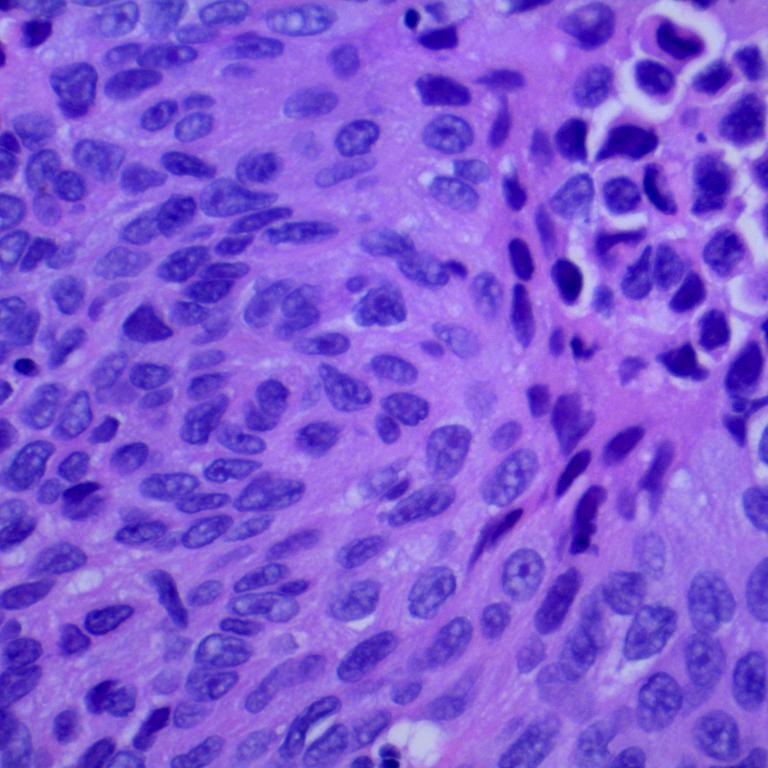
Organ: lung
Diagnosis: squamous carcinomas